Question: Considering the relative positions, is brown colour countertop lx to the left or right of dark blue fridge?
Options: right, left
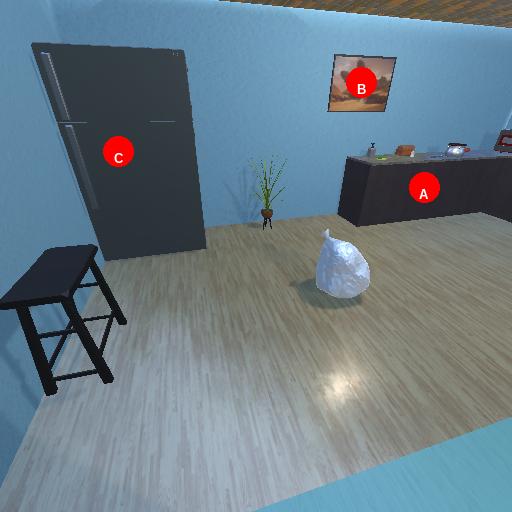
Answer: right